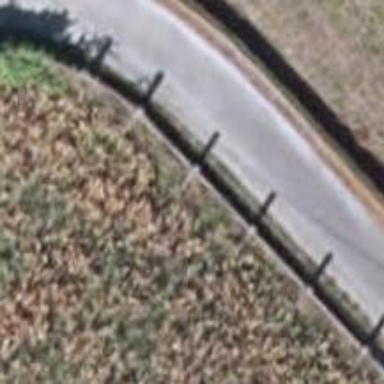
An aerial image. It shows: Fence.